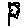
Label: flower